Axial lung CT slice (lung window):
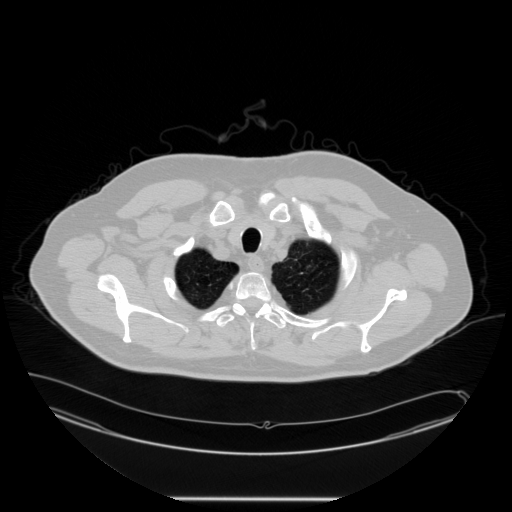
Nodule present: no